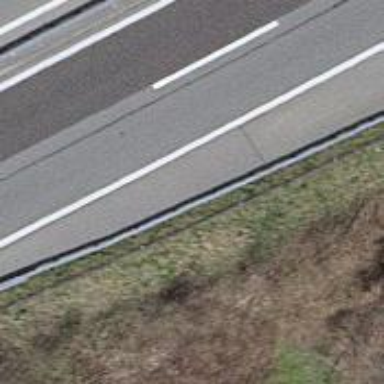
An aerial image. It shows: Guard rail as barrier.